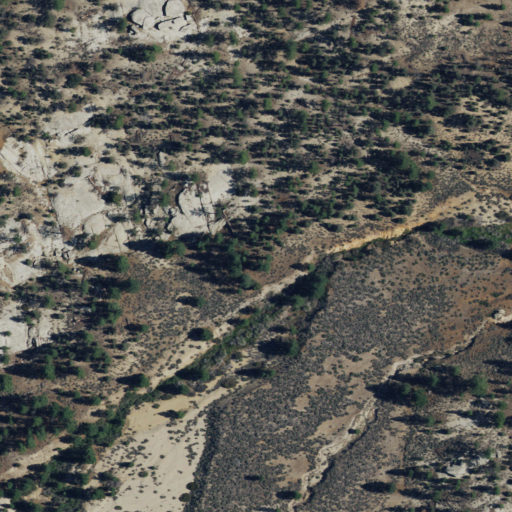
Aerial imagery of plain(s) in California named Smith Meadow containing only shrub